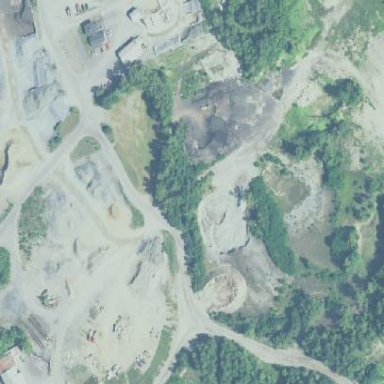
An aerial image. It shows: Quarry used for mining sand and gravel resources.